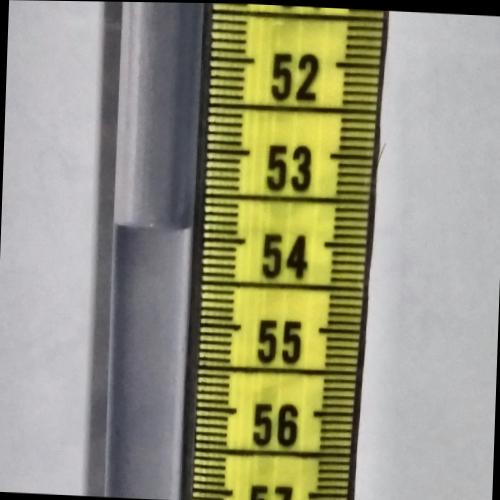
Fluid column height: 53.9 cm